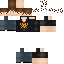
A male human skin with medium skin, wearing brown long hair dressed in a black tshirt and black pants, featuring a closed mouth.